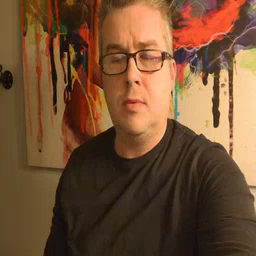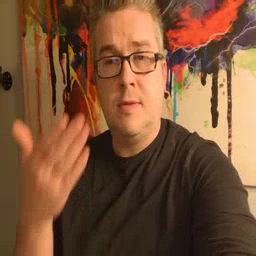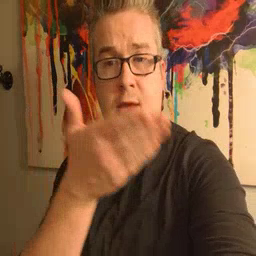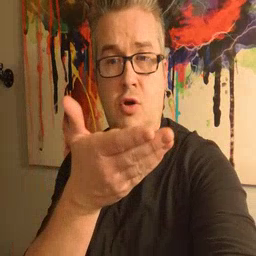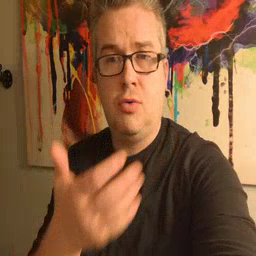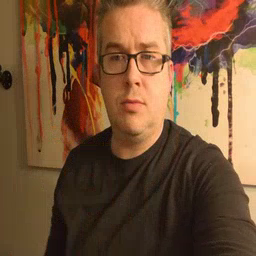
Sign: there